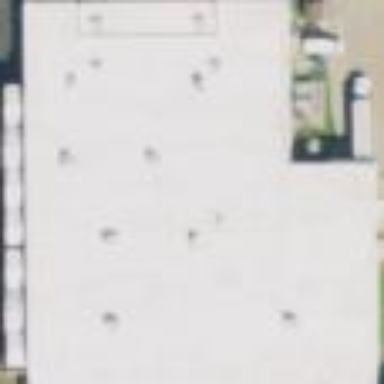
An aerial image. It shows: Retail building.